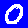
Digit: 0